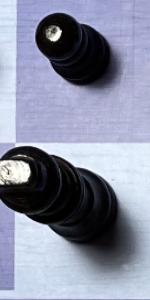
Label: King_Black